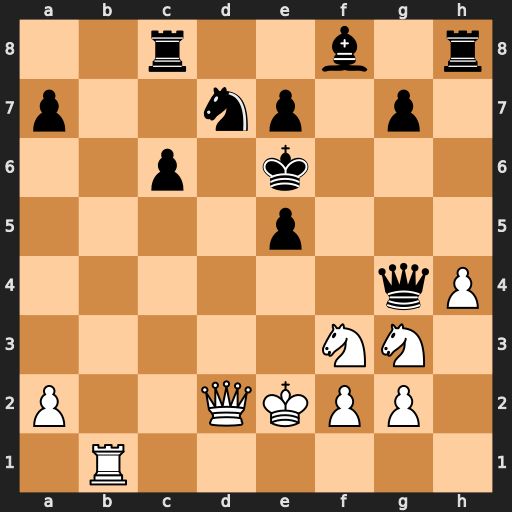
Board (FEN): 2r2b1r/p2np1p1/2p1k3/4p3/6qP/5NN1/P2QKPP1/1R6
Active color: w
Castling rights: -
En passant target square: -
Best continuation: Rb4 Rxh4 Rxg4